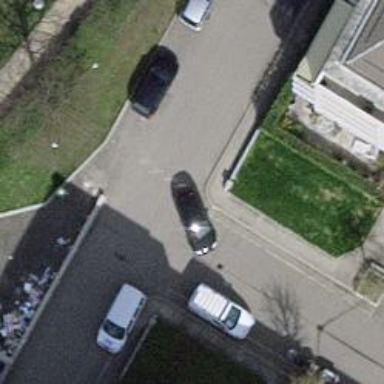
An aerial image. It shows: Asphalt road designated as living street.